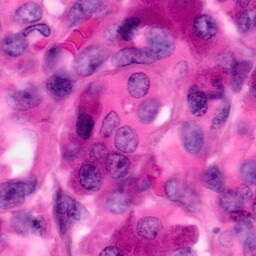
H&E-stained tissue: Pancreatic